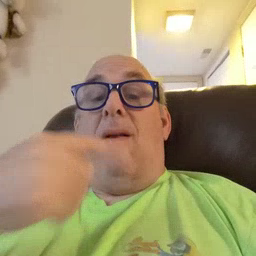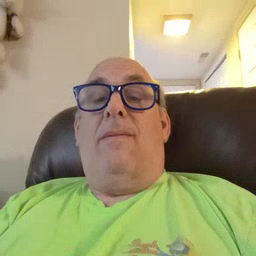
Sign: mouth